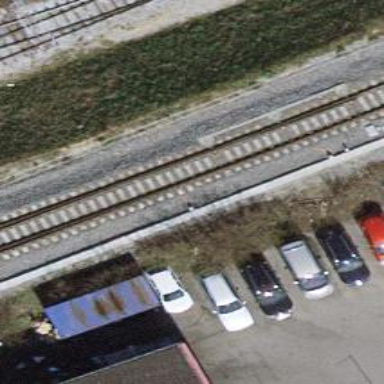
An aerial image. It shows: Railway switch.